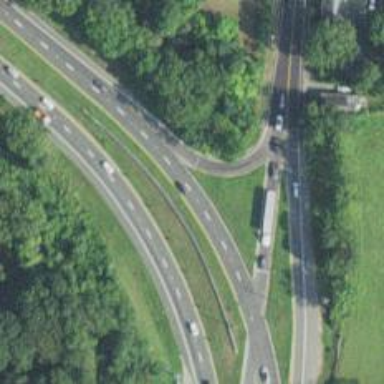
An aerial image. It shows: Expressway with asphalt surface categorized as trunk highway.